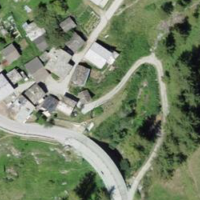
EUNIS habitat code: 55
Species observed at this site:
Periparus ater